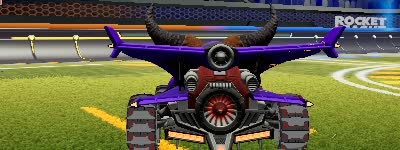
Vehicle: aftershock